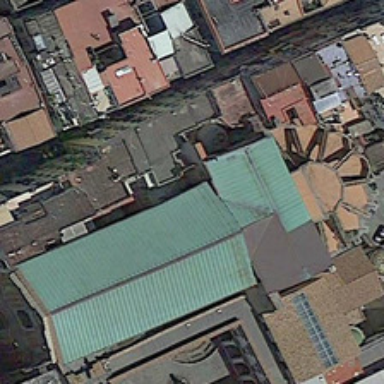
The building is a church .